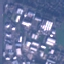
Land use / land cover class: Industrial